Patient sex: M
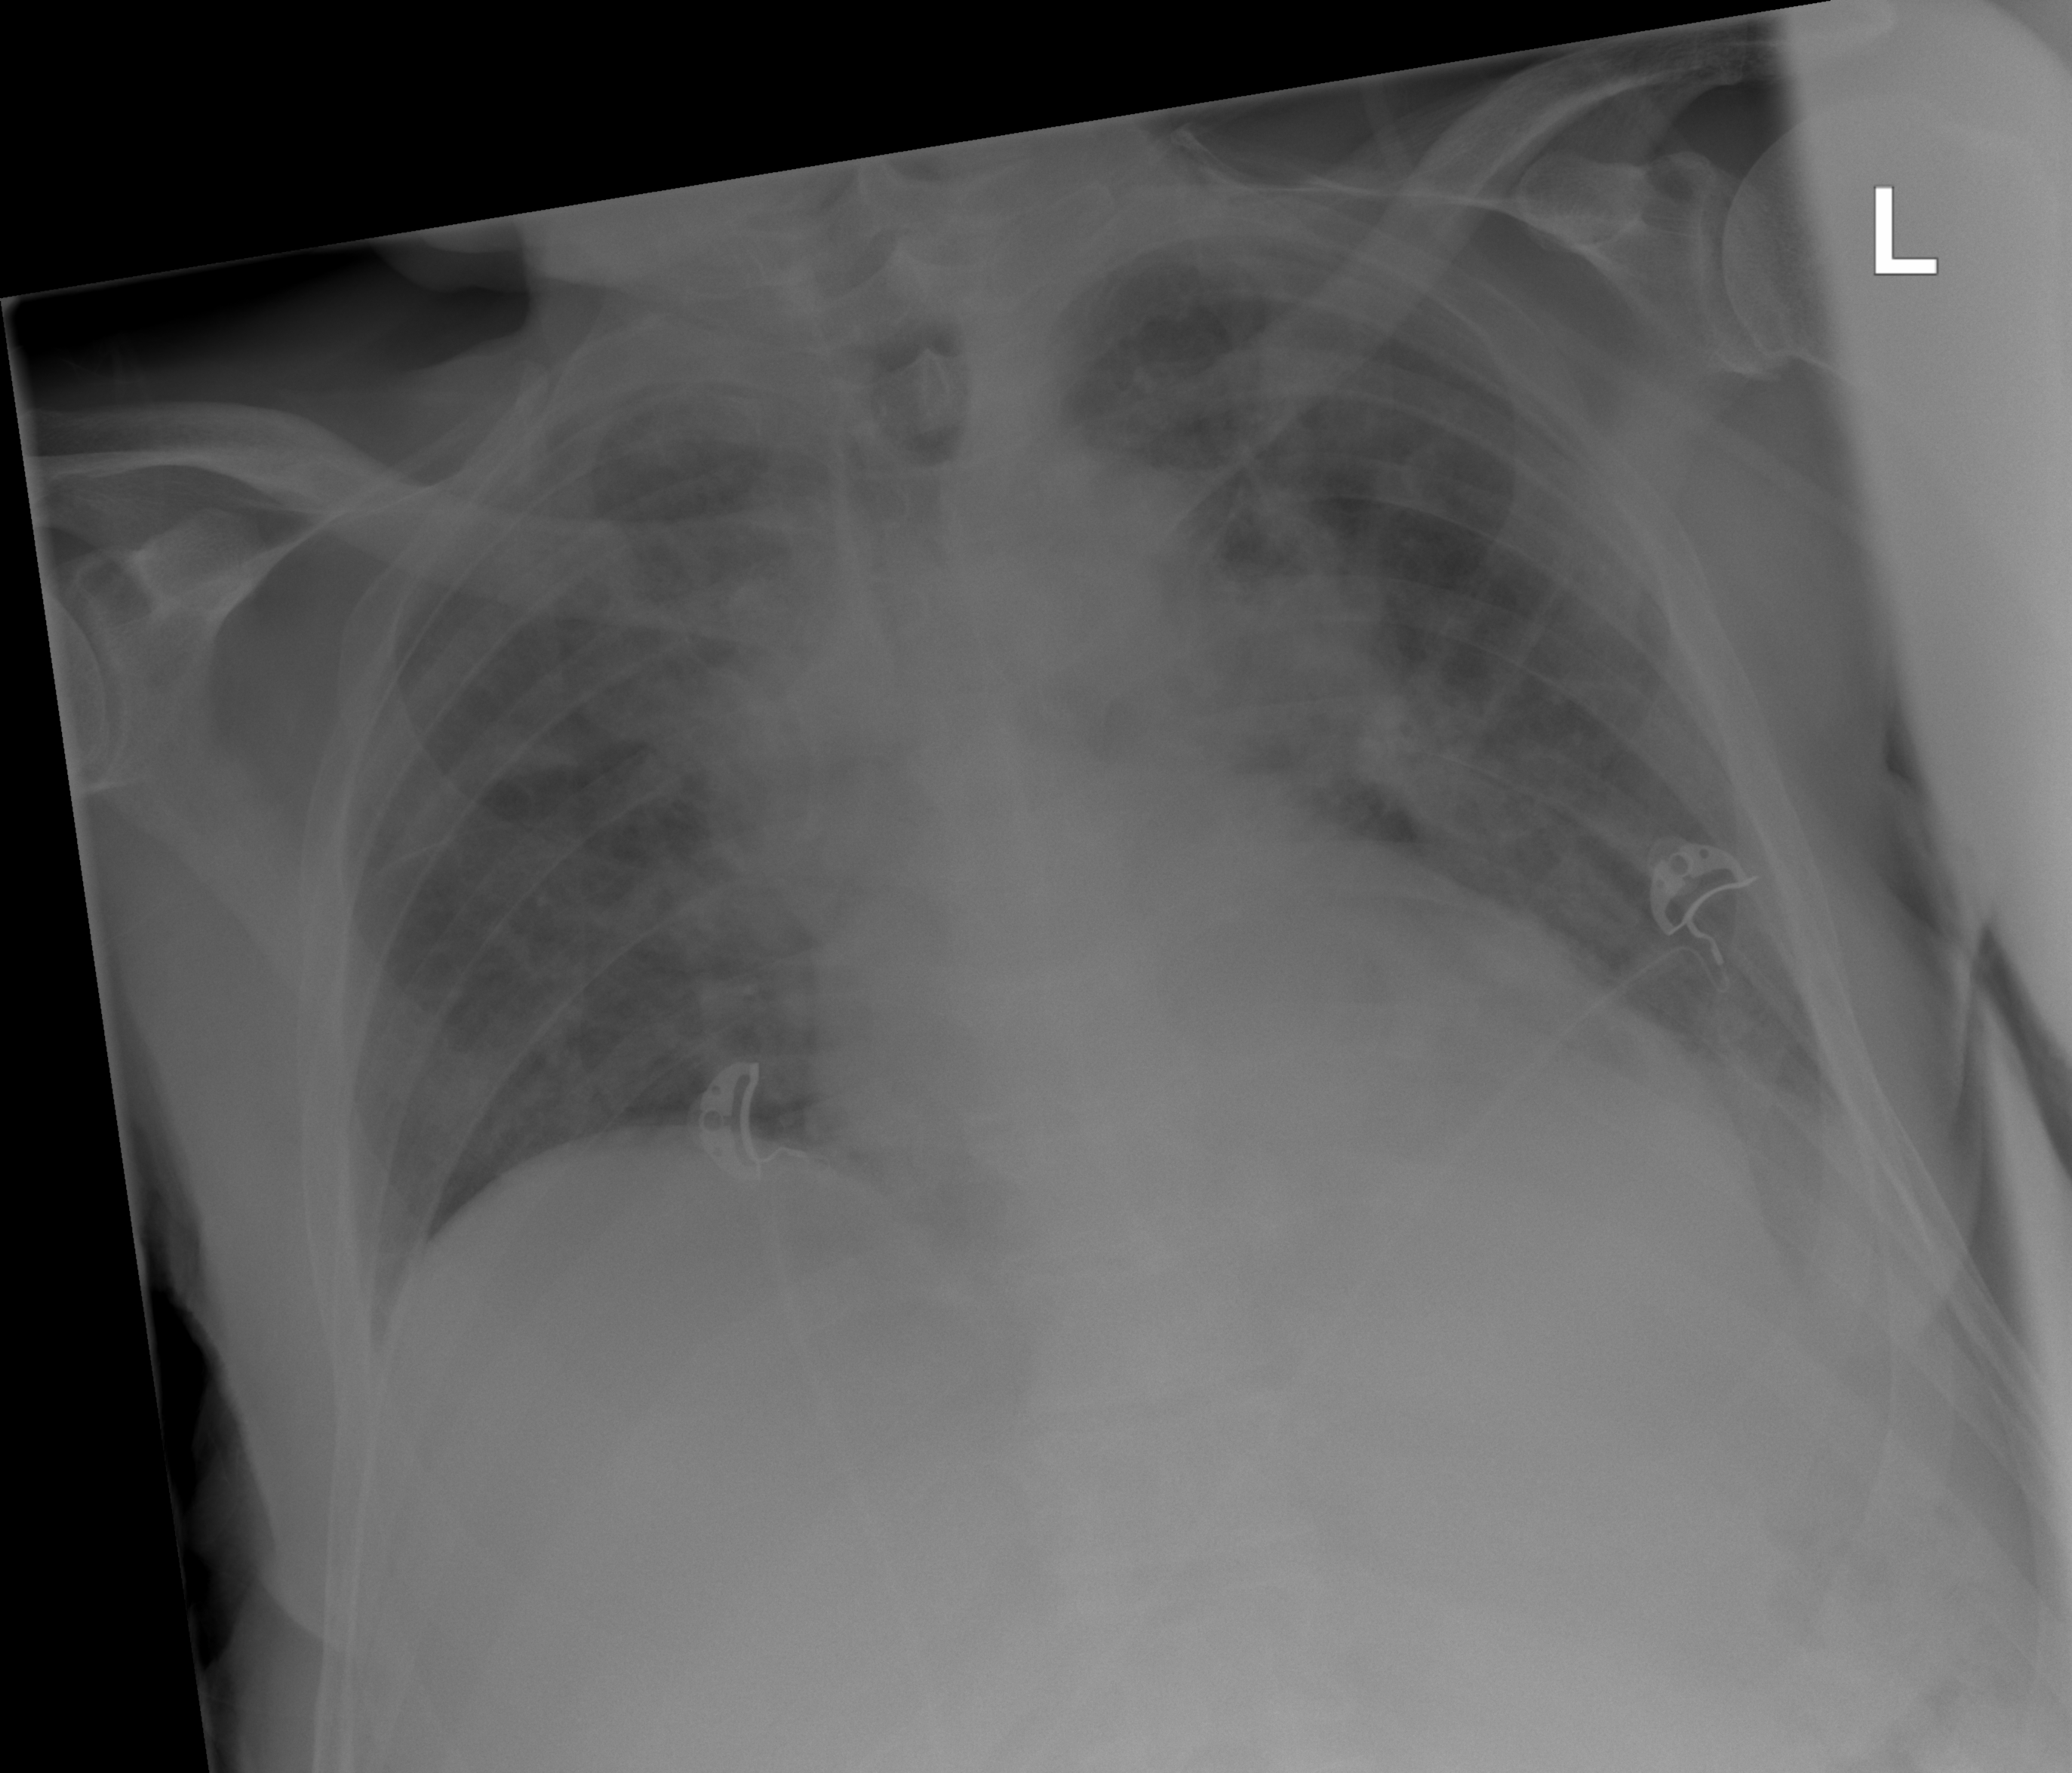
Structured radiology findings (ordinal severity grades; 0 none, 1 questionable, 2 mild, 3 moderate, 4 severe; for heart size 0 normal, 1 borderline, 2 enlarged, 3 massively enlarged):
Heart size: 1
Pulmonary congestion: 2
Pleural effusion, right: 0
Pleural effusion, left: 2
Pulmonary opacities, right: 2
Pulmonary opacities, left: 2
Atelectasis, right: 0
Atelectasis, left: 2